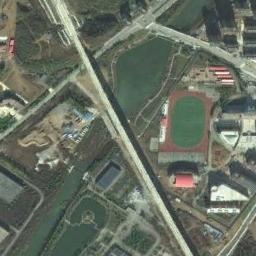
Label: ground_track_field